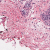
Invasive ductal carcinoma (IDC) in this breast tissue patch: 0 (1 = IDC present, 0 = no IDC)